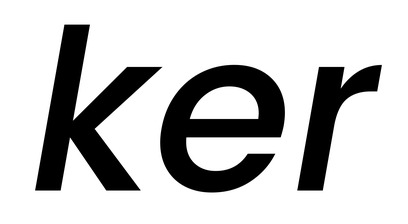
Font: Poppins-MediumItalic